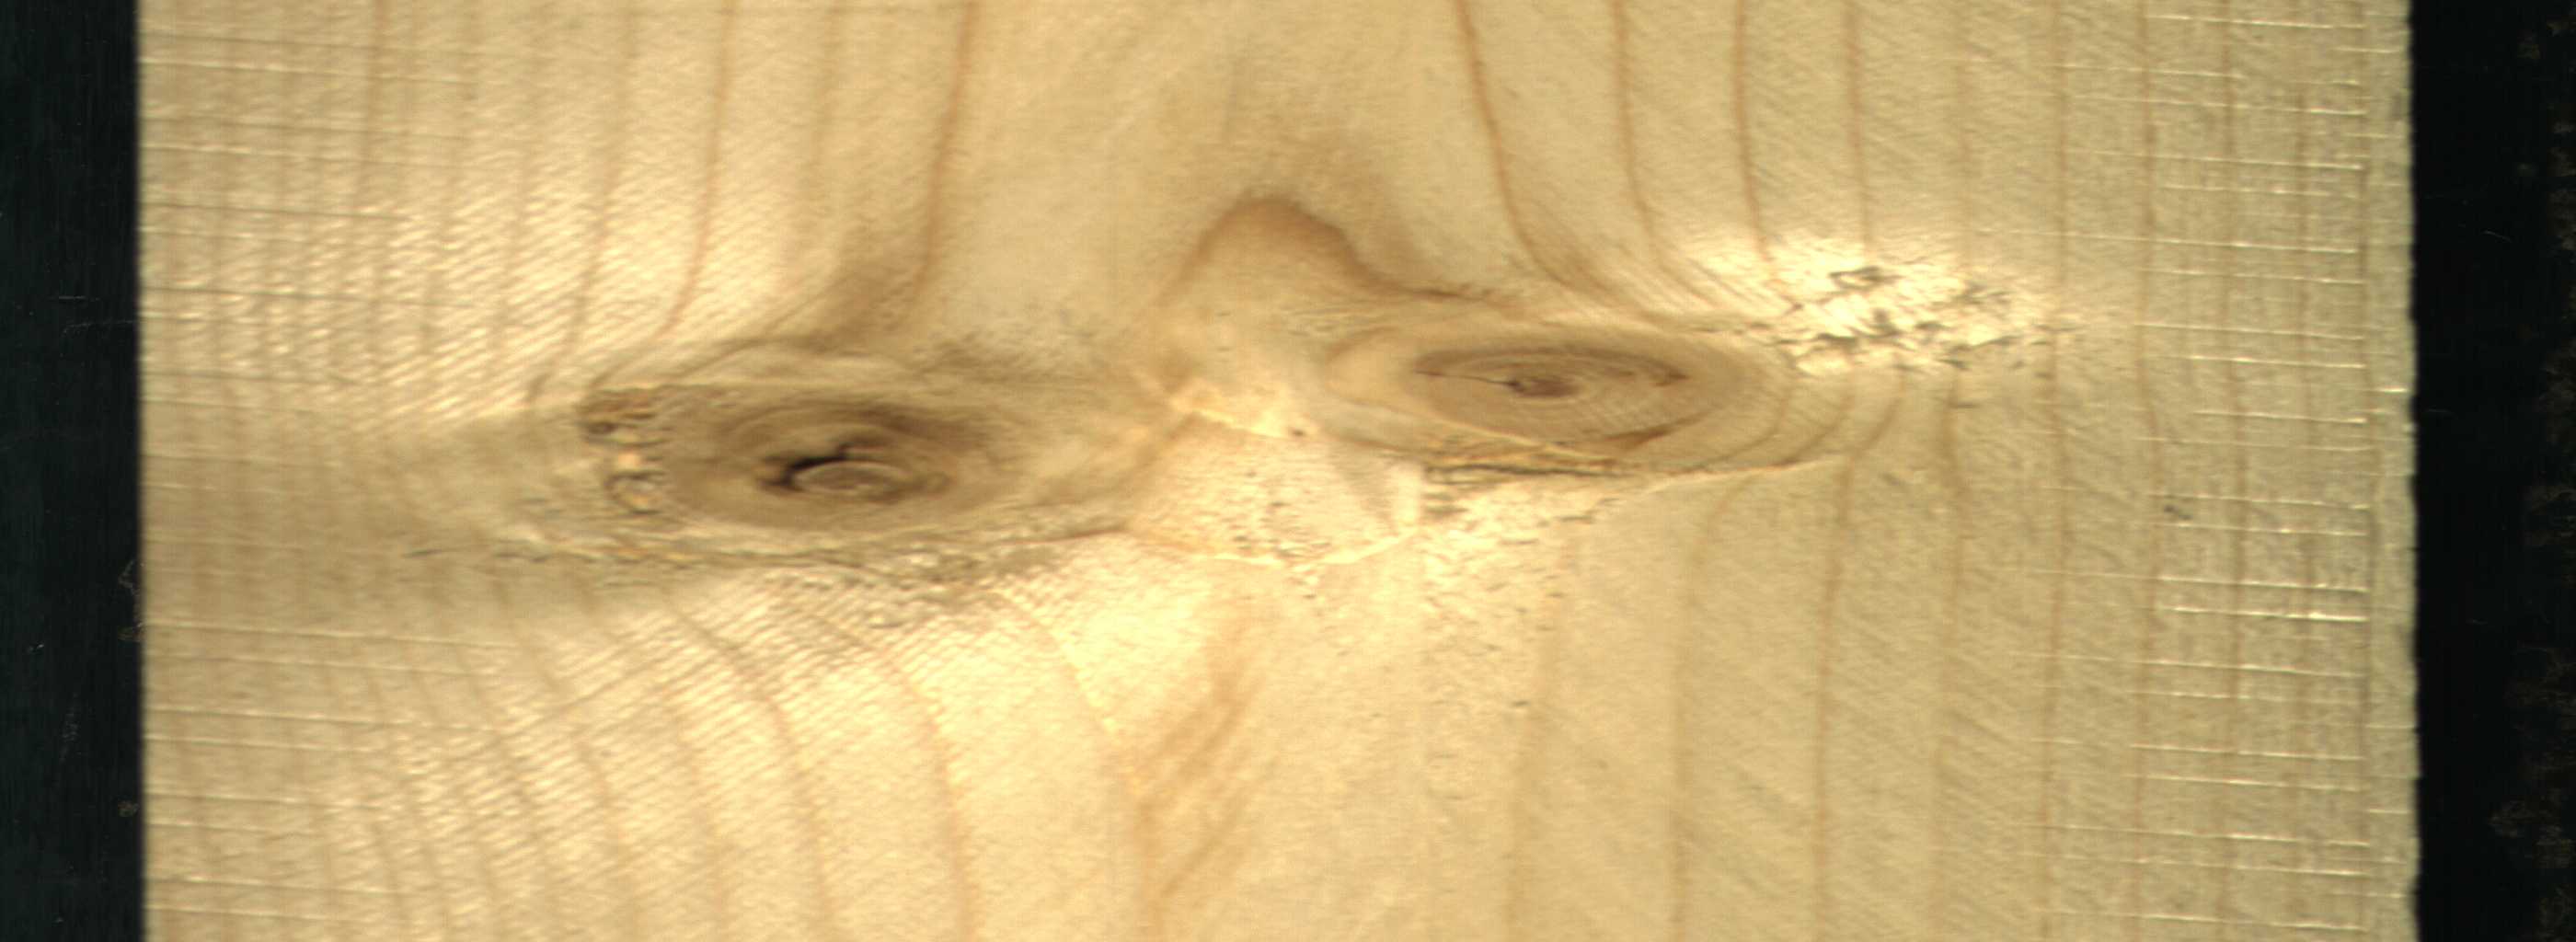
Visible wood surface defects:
Dead_Knot
Live_Knot